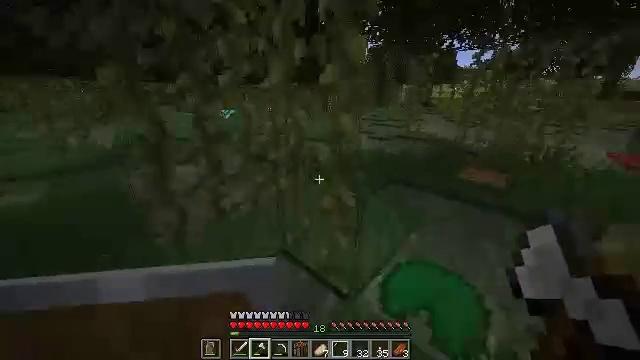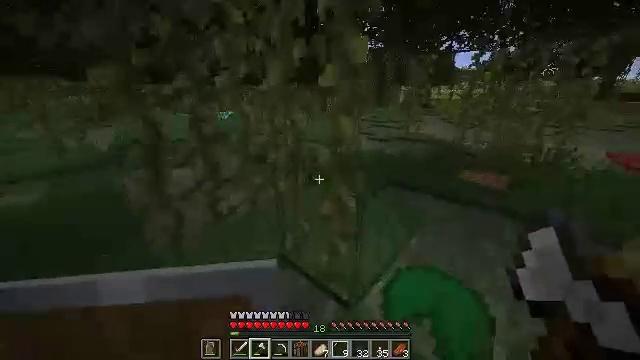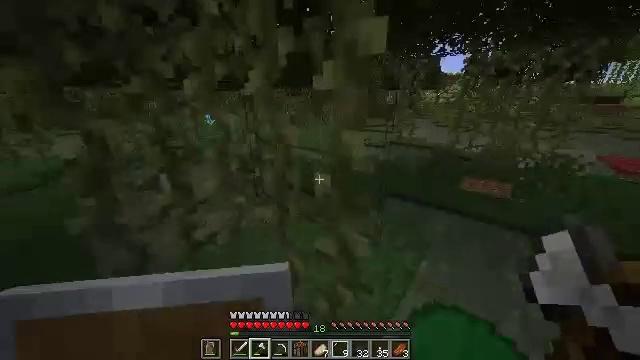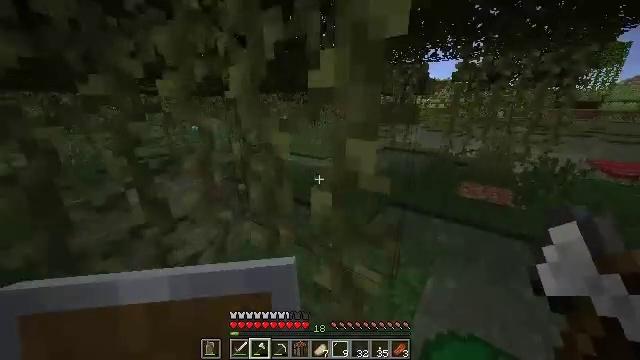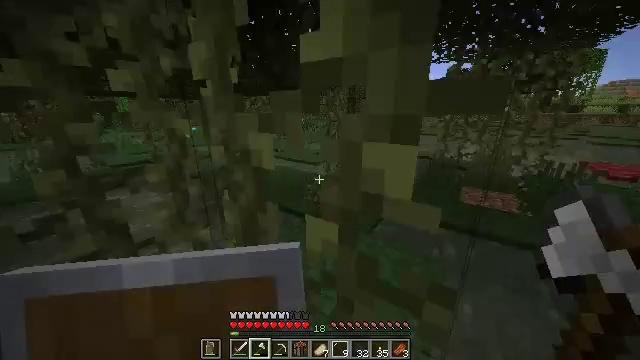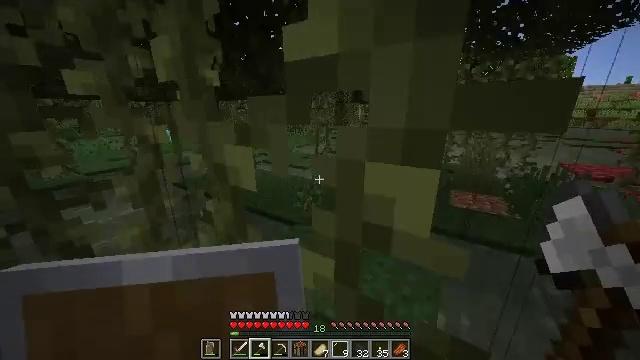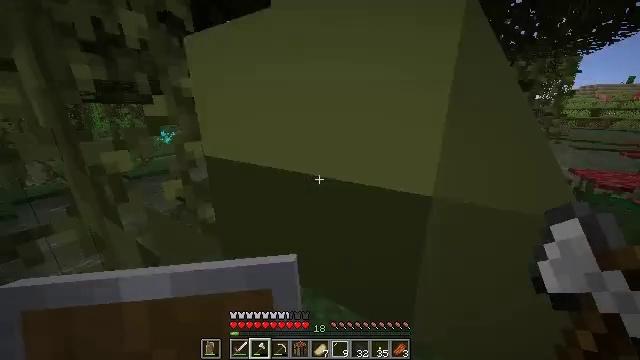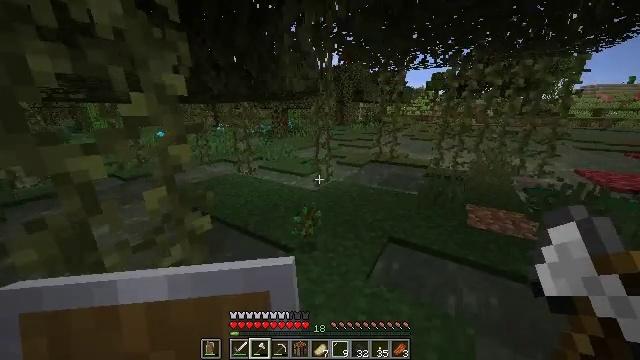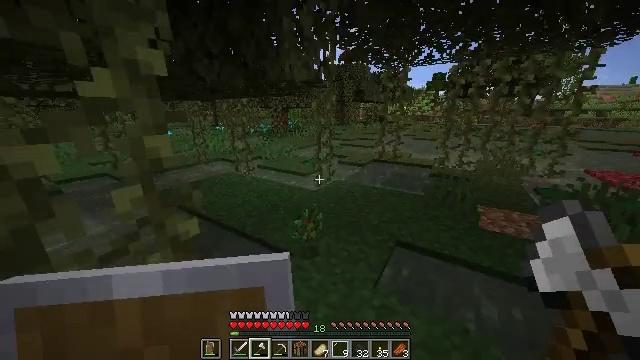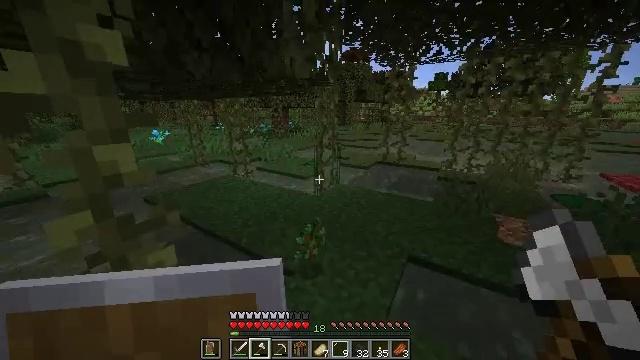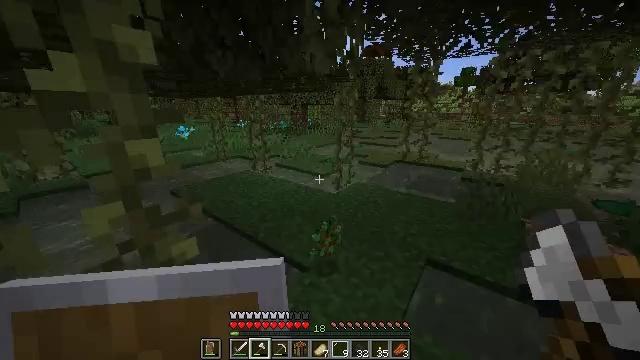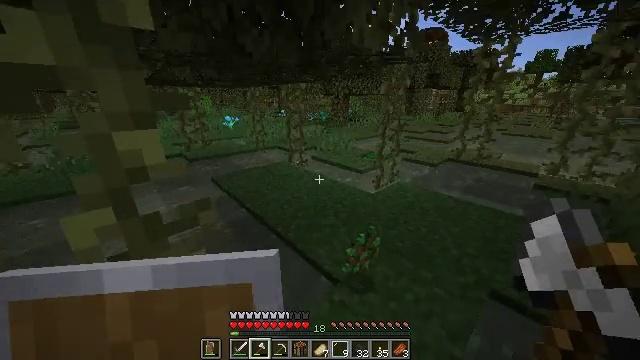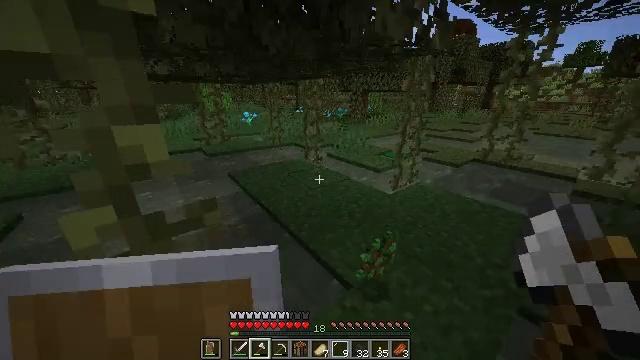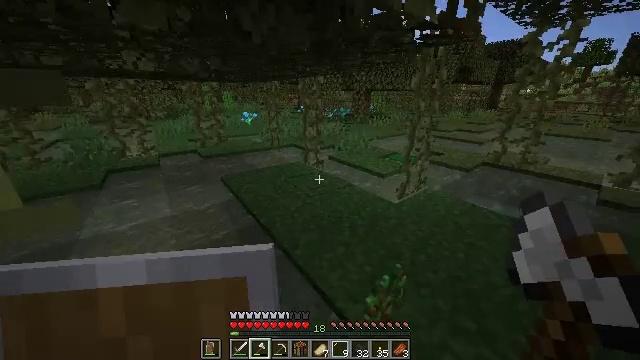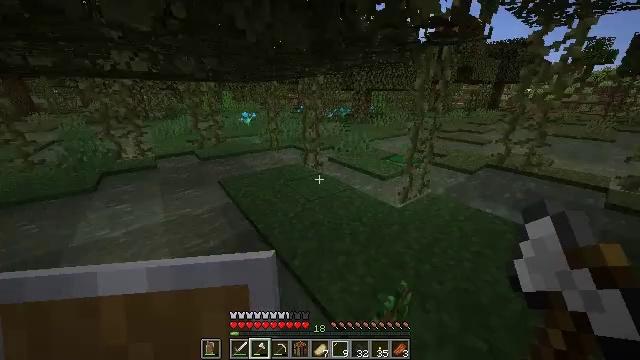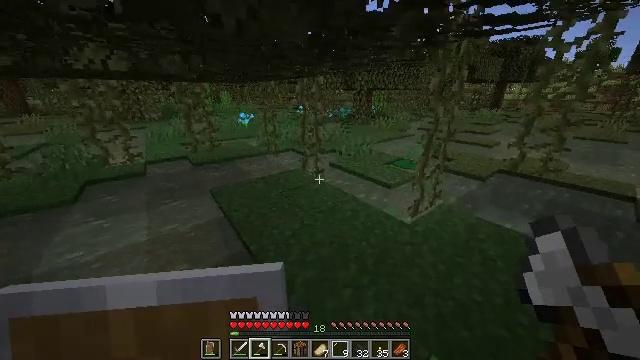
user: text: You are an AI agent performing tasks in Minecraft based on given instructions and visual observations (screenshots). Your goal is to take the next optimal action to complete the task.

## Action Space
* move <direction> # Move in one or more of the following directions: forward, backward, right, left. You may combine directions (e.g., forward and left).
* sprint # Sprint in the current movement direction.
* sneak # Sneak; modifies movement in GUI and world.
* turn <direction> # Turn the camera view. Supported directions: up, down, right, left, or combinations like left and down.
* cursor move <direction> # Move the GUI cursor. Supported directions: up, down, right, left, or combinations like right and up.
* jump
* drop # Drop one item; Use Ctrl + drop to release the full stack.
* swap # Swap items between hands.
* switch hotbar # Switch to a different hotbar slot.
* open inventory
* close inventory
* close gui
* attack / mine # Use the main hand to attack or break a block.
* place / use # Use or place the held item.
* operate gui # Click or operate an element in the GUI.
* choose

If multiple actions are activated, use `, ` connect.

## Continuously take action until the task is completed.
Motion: motion action
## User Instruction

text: Harvest the lily pad from the surface of water.
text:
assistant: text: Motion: move forward
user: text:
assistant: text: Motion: move forward, turn right
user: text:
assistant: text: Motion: move forward, turn right and up
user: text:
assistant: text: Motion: move forward, turn right
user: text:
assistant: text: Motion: move forward, turn right
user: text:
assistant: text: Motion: move forward
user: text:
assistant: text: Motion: move forward
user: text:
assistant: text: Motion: move forward
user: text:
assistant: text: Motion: move forward
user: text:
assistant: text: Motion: move forward, turn left
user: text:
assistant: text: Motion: move forward, turn left and down
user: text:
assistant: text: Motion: move forward, turn left
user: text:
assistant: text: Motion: move forward
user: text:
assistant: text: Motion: move forward
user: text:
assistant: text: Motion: move forward
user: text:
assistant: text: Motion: move forward
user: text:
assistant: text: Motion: move forward
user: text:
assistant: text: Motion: move forward
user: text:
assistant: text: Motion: move forward, turn left
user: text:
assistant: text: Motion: move forward
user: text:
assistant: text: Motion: move forward, turn right
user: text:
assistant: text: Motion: move forward, turn right
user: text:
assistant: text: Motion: turn right
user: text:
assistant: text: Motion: turn right
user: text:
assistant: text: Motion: move forward
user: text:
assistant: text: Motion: move forward
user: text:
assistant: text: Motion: move forward
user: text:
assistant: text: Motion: move forward
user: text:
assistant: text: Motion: move forward
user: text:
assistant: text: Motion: move forward